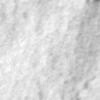
Label: no_change